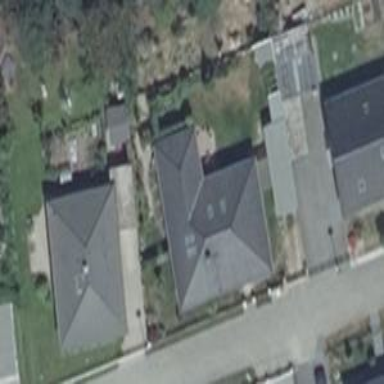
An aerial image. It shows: Simple and straightforward house.